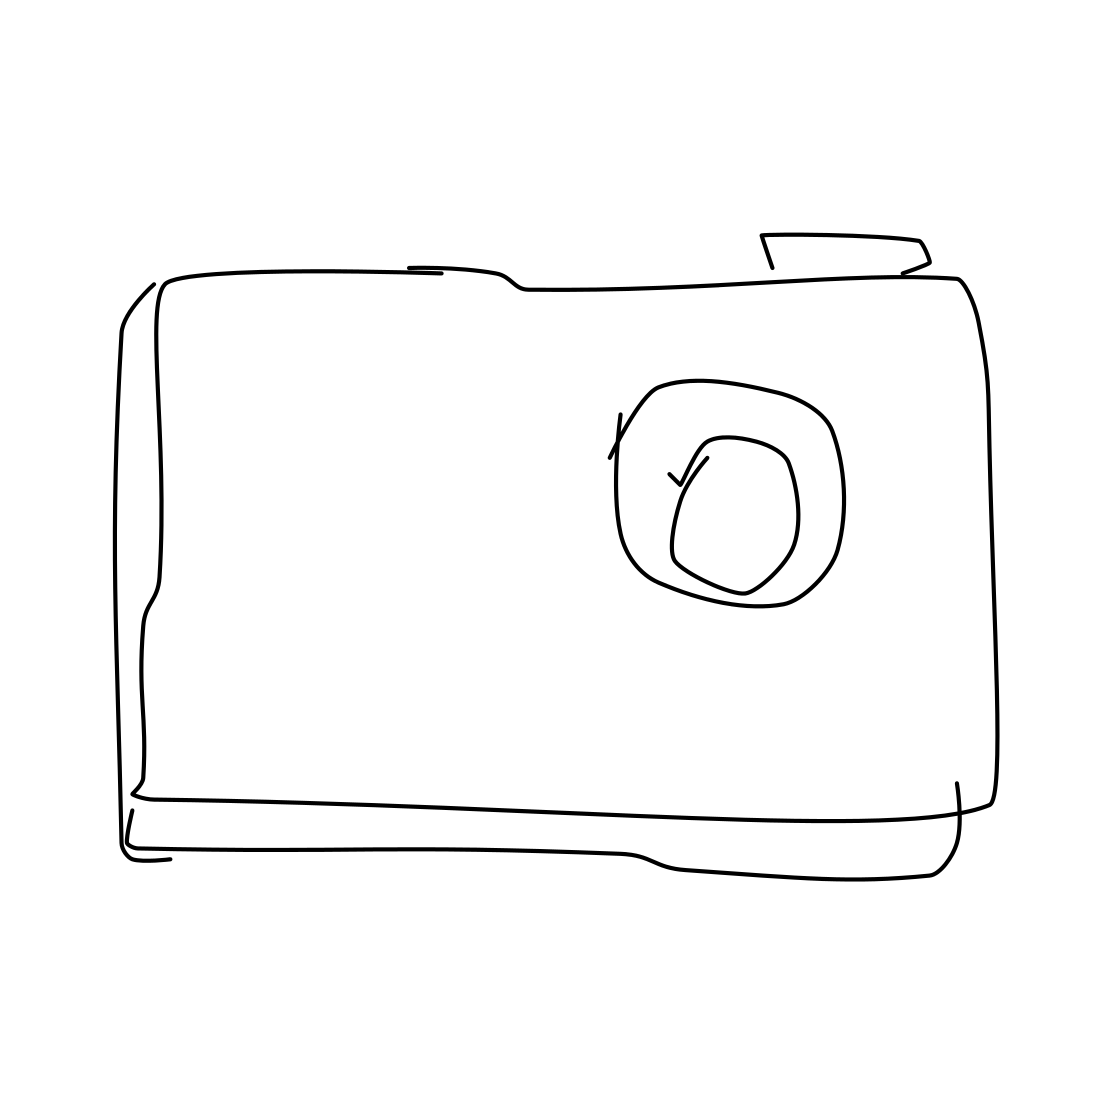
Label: camera